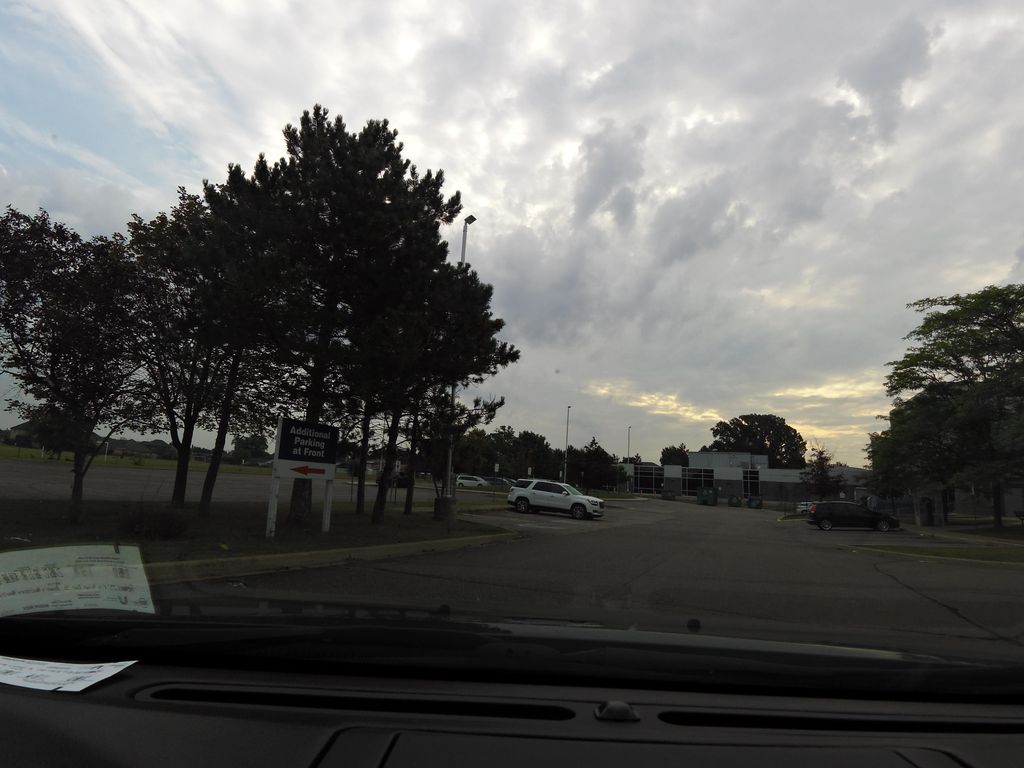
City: hamilton